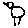
Label: bird